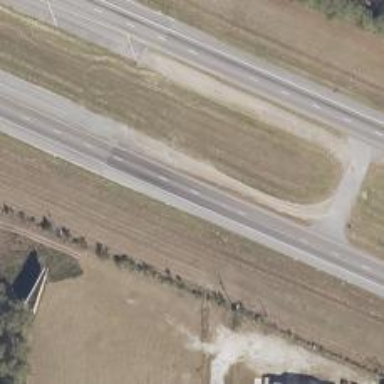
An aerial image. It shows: Asphalt motorway.